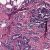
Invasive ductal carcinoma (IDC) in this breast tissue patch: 1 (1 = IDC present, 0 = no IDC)